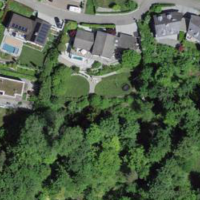
EUNIS habitat code: 55
Species observed at this site:
Lonicera acuminata